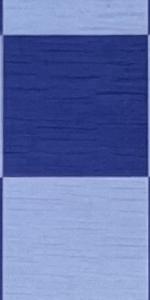
Label: Empty